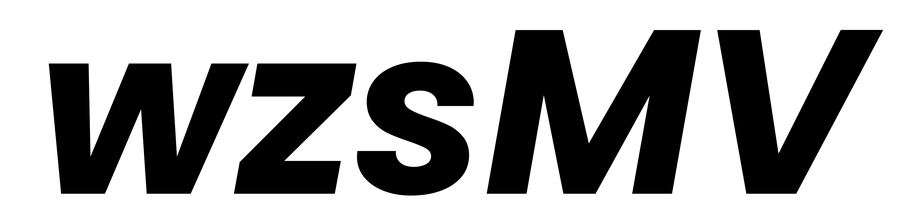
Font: Poppins-BoldItalic